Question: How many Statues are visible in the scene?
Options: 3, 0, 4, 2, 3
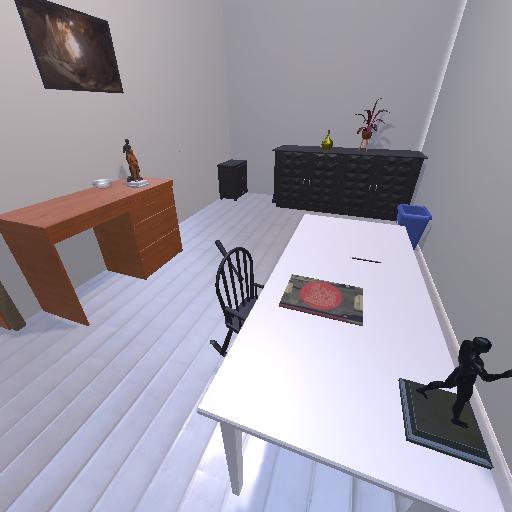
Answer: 3